The image is an STFT spectrogram (time versus frequency) of a rolling-element bearing's vibration signal. Based on the visible evidence, which condition applies: normal, inner_race, outer_race, ball?
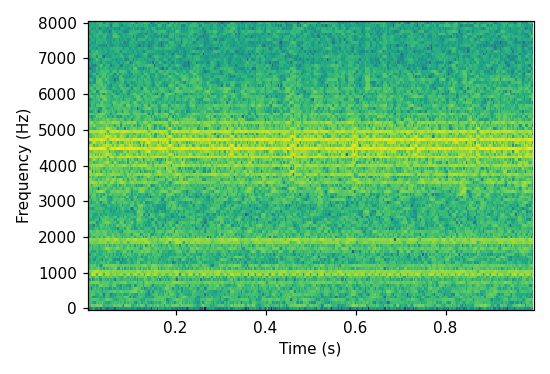
Answer: outer_race